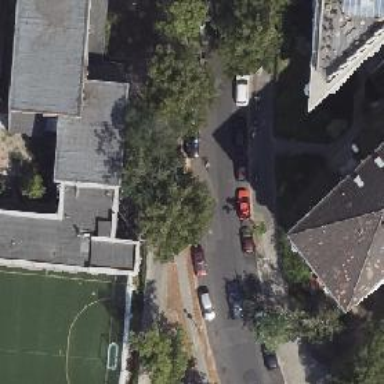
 with sett surface on the left sidewalk."